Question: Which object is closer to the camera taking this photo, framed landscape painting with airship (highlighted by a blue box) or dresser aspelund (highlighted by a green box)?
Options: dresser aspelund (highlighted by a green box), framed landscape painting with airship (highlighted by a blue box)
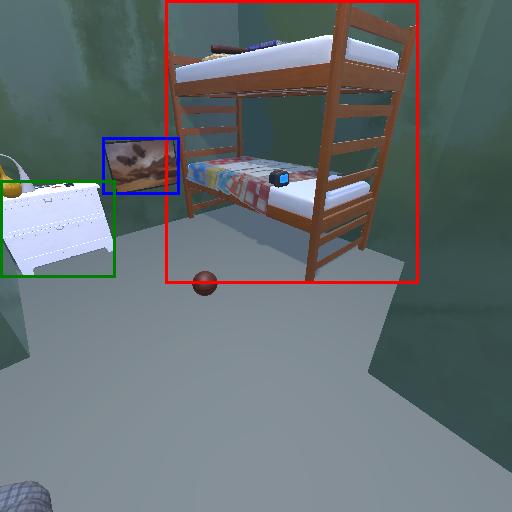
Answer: dresser aspelund (highlighted by a green box)